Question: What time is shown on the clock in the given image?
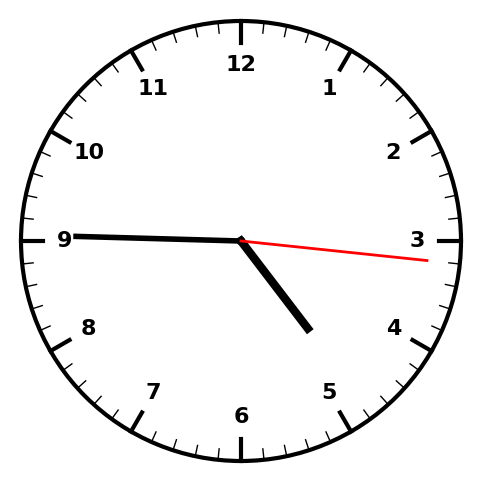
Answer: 04:45:16